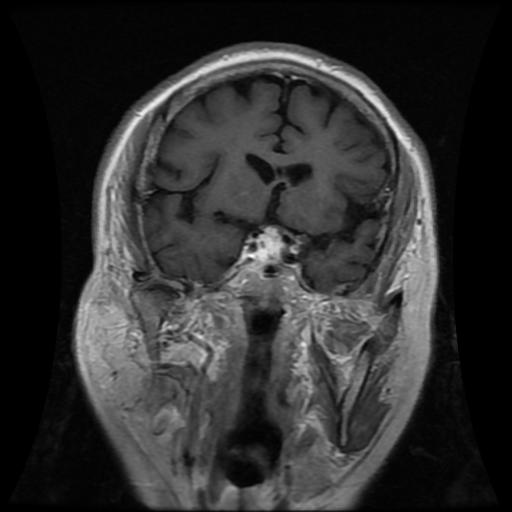
Label: pituitary